Interaction volume radius: 5 \u00c5
Interaction volume height: 10 \u00c5
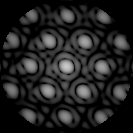
Disorder parameter: 0.08569